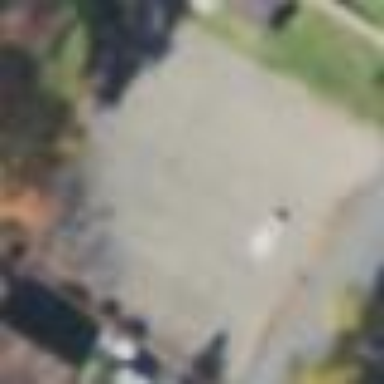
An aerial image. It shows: Asphalt basketball court on pitch.